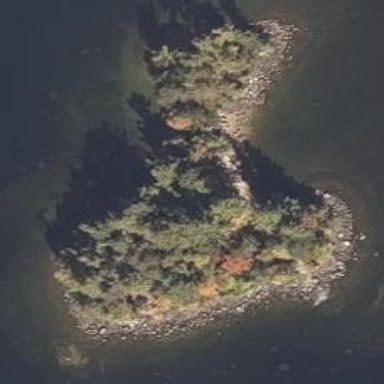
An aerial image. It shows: Islet.